Question: I would like to display a different background for each different device (i.e. iPhone 4S, iPhone 5, iPhone6, iPhone 6Plus etc.). I am not talking about launch images but app's backgrounds that will be displayed while using the app.
I have added the following code in my ViewController:
'''
var bgImage = UIImage(named: "main_bg");
var imageView = UIImageView(frame: self.view.bounds);
imageView.image = bgImage
self.view.addSubview(imageView)
self.view.sendSubviewToBack(imageView)
'''
And I am ready to add the assets into the Images.xcassets catalog.
This is what I see when I create a new "Image set"

Therefore, I am trying to match the assets with each different device.
Thanks to this question: <URL> I now know that these devices will access the following images:
> iPhone 3 -> 1x (image size: 320x480px)iPhone 4/4S/6 -> 2x (image size: 640x960px)iPhone 5/5c/5s/iPod Touch -> Retina 4 2x (image size: 640x1336)iPhone 6 Plus -> 3x (image size: 1242 x 2208)
My question is, how can iPhones 4/4s and 6 access the same image if, clearly, it's not in the right size for both devices?
Thank you
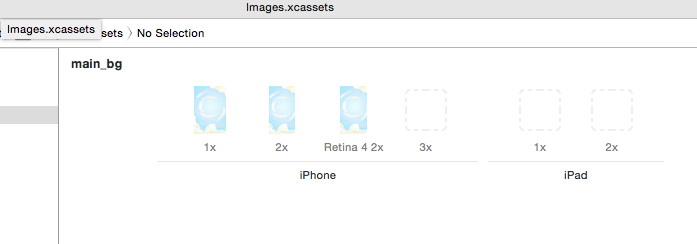
Answer: Try to check this answer:
<URL>
You can use this code to configure a different image as well:
'''
NSNumber *screenWidth = @([UIScreen mainScreen].bounds.size.width);
NSString *imageName = [NSString stringWithFormat:@"name-%@w", screenWidth];
UIImage *image = [UIImage imageNamed:imageName];
'''